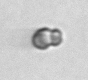
Label: Heterocapsa_rotundata